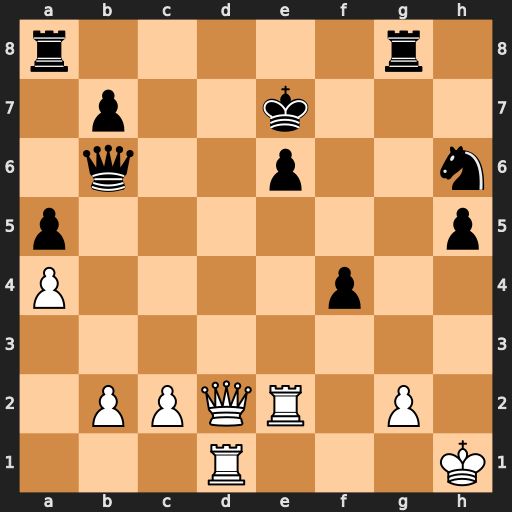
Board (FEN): r5r1/1p2k3/1q2p2n/p6p/P4p2/8/1PPQR1P1/3R3K
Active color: w
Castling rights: -
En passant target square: -
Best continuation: Qd7+ Kf6 Rd6 Qxd6 Qxd6